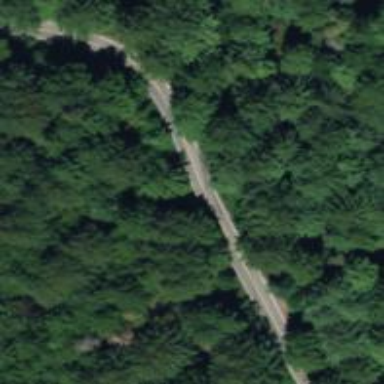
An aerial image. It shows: Rest area along the road.